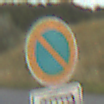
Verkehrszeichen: EingeschraenktesHalteverbot
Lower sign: HinweisDurchSinnbild13
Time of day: SunriseSunset
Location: Outdoor (RoadRail)
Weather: PartlyCloudy
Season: NotSpecified
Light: Natural